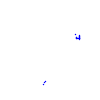
Particle: proton